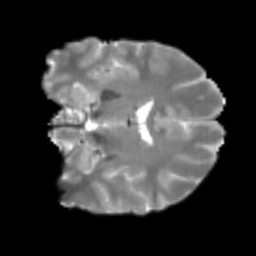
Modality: T2w
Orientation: coronal
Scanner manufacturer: siemens
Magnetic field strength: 3 T
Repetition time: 4 s
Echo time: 0.0594 s